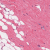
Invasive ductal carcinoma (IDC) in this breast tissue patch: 0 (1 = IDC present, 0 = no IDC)